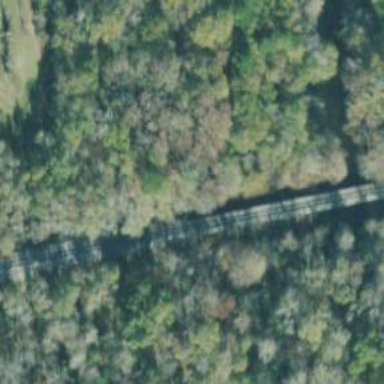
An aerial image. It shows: Bridge over railway line.